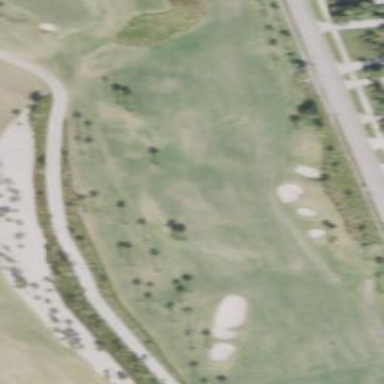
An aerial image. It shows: Golf fairway surrounded by grass.